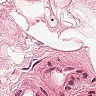
Metastatic tissue present: no